Question: I can add/remove input fields dynamically but I have a problem on inserting the input values into my database, as there are duplicate values.
JQuery for input fields
'''
<script type="text/javascript">
jQuery(document).ready(function($){
var counter = 1;
var max_fields = 10;
$('.my-form .add-box').click(function(e){
e.preventDefault();
if (counter < max_fields){
counter++;
$('#container').append(
'<div><strong>Link #' + counter + '</strong><br />'
+ '<input id="field_' + counter + '" name="fields[]' + '" type="text" placeholder = "From" /><a href = "#" class = "remove-box"><img src = "Remove Button.png" height = "35" width = "35" align = "middle"/></a><br />'
+ '<input id="field_' + counter + '" name="fields[]' + '" type="text" placeholder = "To" /><a href = "#" class = "remove-box"><img src = "Remove Button.png" height = "35" width = "35" align = "middle"/></div></a>');
}
});
//code to remove fields
'''
Data insertion
'''
foreach ( $_POST['fields'] as $key=>$value ) {
//Insert into transport table
$sql_transport1 = sprintf("INSERT INTO tbl_transport (Origin,Destination) VALUES ('%s','%s')",
mysql_real_escape_string($value),
mysql_real_escape_string($value));
$result_transport1 = $db->query($sql_transport1);
$inserted_transport_id1 = $db->last_insert_id();
}
'''
Value entered:
- Origin#1-> here, Destination#1: there- Origin#2-> house, Destination#2: airport
Output:

My take is that it has to do with this function 'mysql_real_escape_string()', but isn't it necessary to prevent SQL injection? Any help is much appreciated. Thanks.
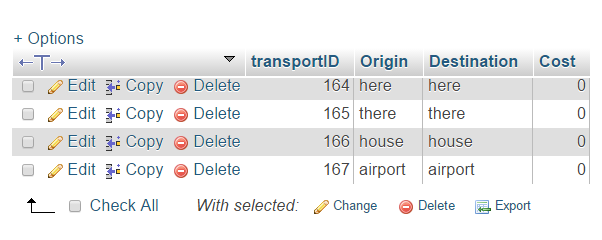
Answer: Your input form seems very strange to me.
If your forms asks for 2 origins and destinations your POST input will be:
'''
"fields" => array("origin1", "destination1", "origin2", "destination2");
'''
This can certainly work but not with the way your loop works currently. In this example using '$key,$value' you would input '0,origin1' '1,destination1' '2,origin2' '3,destination2'. That's not what you want at all, you want: 'origin1,destination' and 'origin2,destination2'.
There is a better solution.
Rather than naming the fields 'fields' give them actual names:
'''
+ '<input id="field_' + counter + '" name="origins[]' + '" type="text" placeholder = "From" /><a href = "#" class = "remove-box"><img src = "Remove Button.png" height = "35" width = "35" align = "middle"/></a><br />'
+ '<input id="field_' + counter + '" name="destinations[]' + '" type="text" placeholder = "To" /><a href = "#" class = "remove-box"><img src = "Remove Button.png" height = "35" width = "35" align = "middle"/></div></a>');
'''
Now in PHP you can do:
'''
foreach ($_POST["origins"] as $index => $origin) {
$destination = $_POST["destinations"][$index];
$sql_transport1 = sprintf("INSERT INTO tbl_transport (Origin,Destination) VALUES ('%s','%s')",
mysql_real_escape_string($origin),
mysql_real_escape_string($destination));
// run query etc.
}
'''
You will need to add some checks to see if all the indexes exist etc etc.